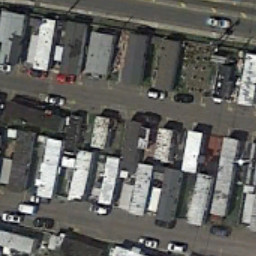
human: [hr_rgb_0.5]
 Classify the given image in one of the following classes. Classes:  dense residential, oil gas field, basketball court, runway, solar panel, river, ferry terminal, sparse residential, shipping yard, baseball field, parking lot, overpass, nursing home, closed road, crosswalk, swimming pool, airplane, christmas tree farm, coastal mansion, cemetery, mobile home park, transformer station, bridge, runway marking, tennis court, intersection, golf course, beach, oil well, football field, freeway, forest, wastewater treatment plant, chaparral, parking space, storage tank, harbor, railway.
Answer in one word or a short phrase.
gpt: mobile home park